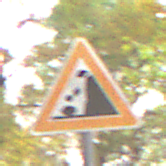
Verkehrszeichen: SteinschlagRechts
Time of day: Midday
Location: Outdoor (Nature)
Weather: Overcast
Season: NotSpecified
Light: Natural